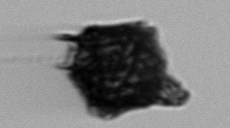
Label: Gonyaulax